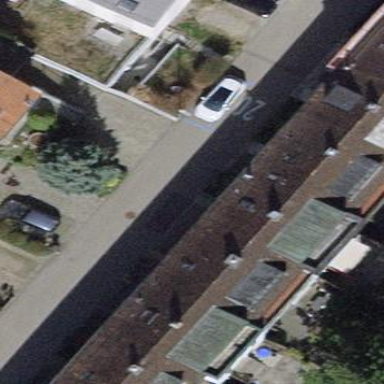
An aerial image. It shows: Gabled building with roof tiles oriented across.